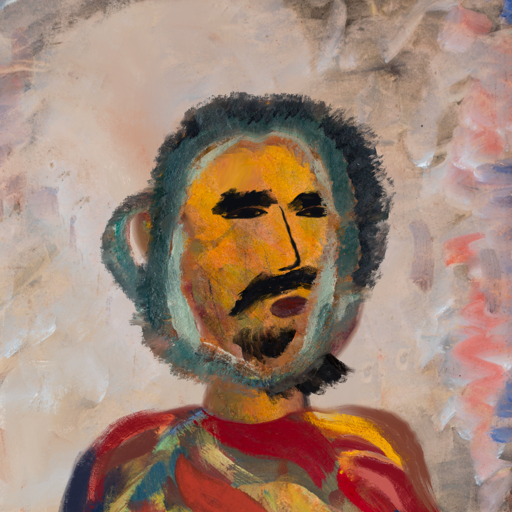
Background: Roy_Bahadur, Head And Neck Side: Gypsy_Mother, Face Side: Mosgoul, Bust: Mother_And_Son_Son, Hair Side: Boggyland, Head Accessory: Blank, Second Necklace: Blank, Necklace: Blank, Baby: Blank